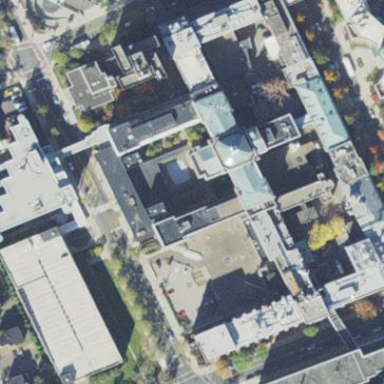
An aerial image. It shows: View of university building.